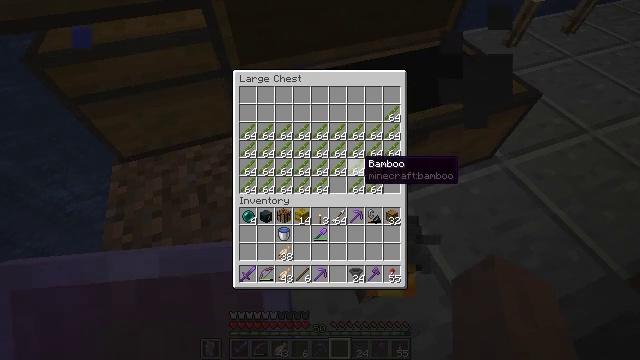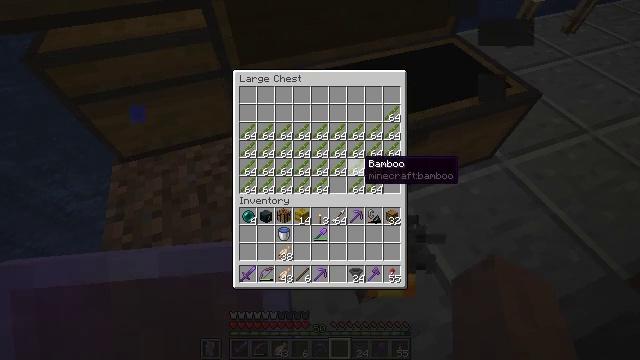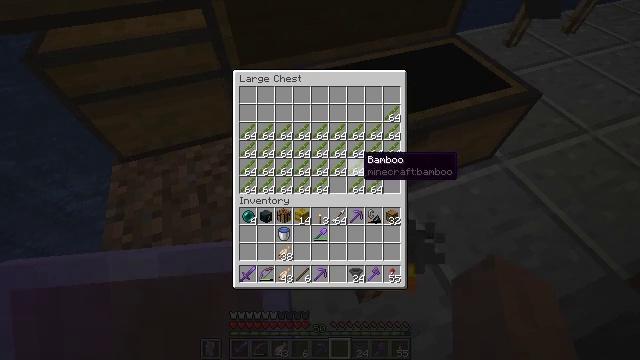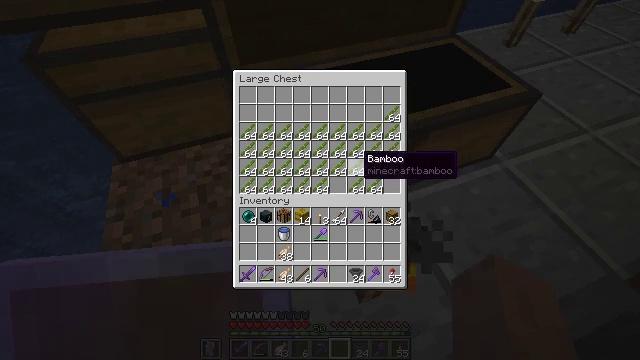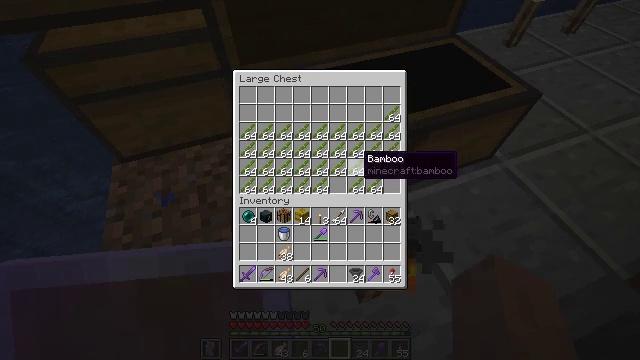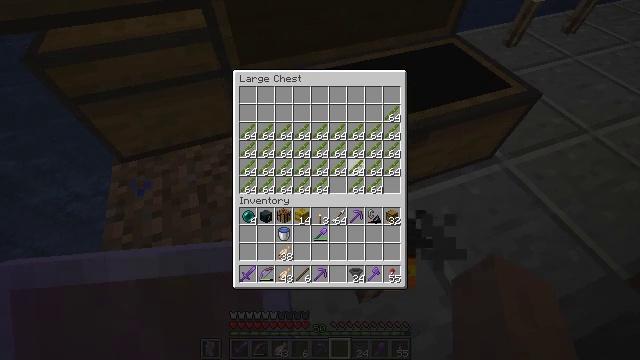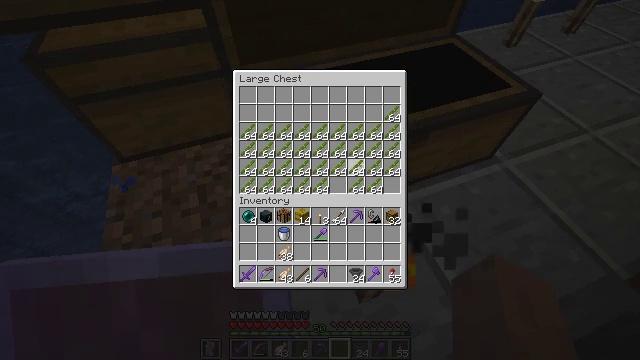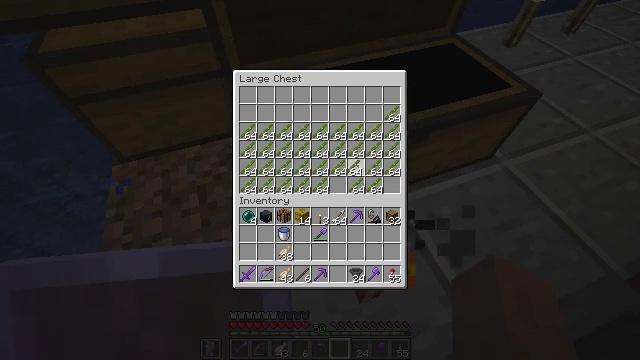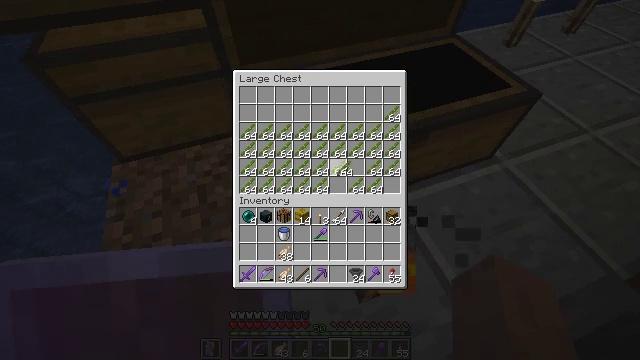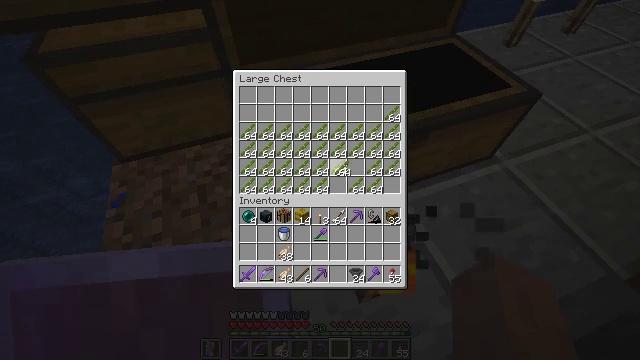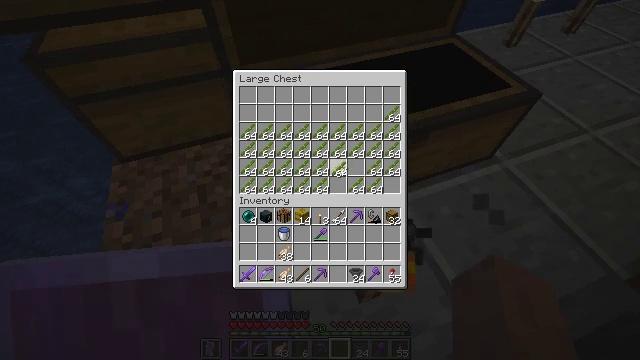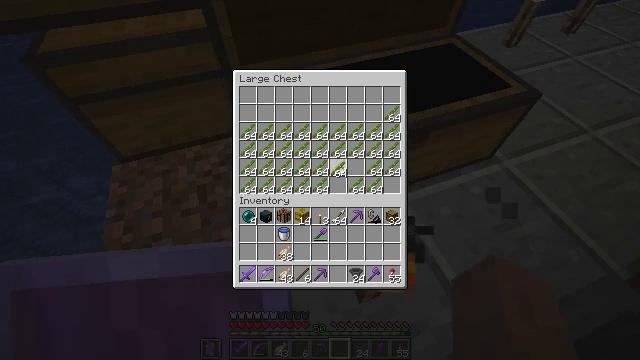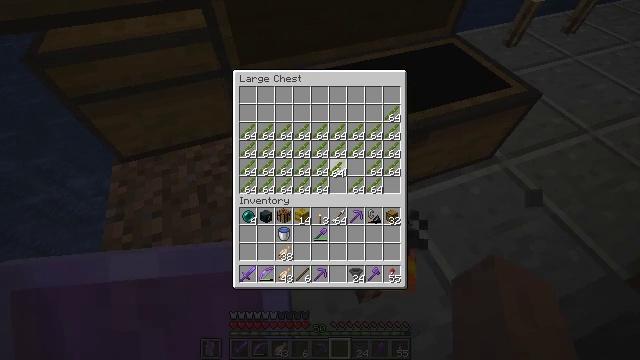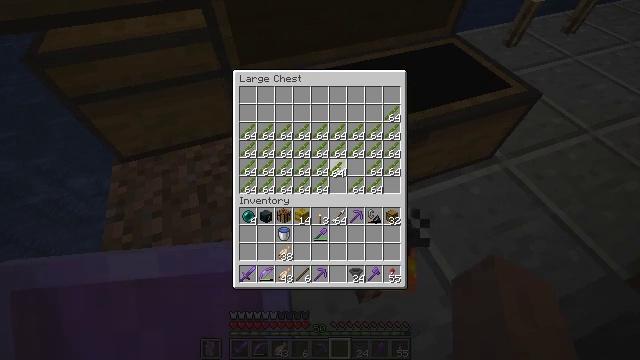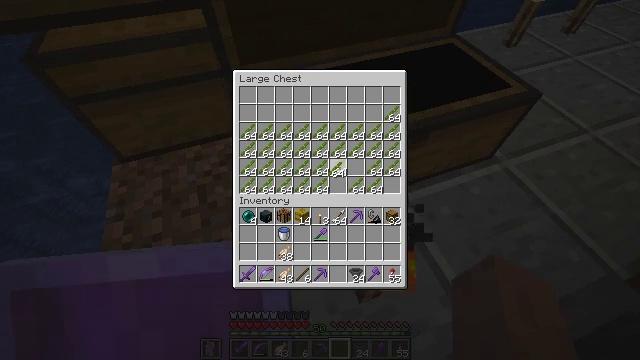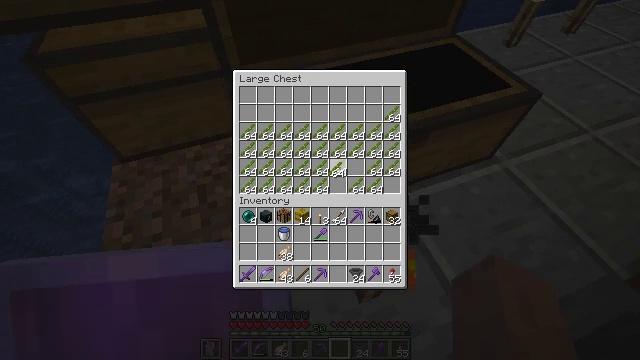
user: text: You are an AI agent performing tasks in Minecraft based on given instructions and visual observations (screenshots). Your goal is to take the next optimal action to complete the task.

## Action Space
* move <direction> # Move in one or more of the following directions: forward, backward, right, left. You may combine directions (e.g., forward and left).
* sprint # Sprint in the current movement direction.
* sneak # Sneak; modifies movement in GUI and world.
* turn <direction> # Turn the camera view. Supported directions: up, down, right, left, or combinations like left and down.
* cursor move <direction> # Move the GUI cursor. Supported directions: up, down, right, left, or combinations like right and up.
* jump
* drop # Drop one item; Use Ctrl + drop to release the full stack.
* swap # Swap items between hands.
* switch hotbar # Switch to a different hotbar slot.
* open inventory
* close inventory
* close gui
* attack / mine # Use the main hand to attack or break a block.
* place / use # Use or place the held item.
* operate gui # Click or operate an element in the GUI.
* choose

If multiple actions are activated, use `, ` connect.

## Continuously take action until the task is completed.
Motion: motion action
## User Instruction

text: Gather the chest from its place.
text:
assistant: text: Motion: no_op
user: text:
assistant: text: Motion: no_op
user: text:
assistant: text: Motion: no_op
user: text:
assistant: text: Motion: no_op
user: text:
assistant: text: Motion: attack / mine
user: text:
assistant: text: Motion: attack / mine
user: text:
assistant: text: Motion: no_op
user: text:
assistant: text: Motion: turn left
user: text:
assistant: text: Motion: sneak
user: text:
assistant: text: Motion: sneak
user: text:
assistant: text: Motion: sneak
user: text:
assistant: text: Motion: sneak
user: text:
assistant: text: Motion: sneak
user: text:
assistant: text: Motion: sneak, attack / mine
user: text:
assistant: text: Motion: sneak, attack / mine
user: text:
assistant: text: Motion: sneak
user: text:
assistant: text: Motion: sneak, attack / mine
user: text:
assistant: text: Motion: sneak, attack / mine
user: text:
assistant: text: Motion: sneak, attack / mine
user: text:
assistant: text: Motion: sneak
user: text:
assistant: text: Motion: sneak, attack / mine
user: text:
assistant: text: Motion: sneak, attack / mine
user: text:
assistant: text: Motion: sneak, attack / mine
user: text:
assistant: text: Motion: sneak
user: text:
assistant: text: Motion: sneak
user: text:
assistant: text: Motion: sneak
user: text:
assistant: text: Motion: sneak
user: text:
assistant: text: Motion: sneak
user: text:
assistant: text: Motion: sneak, attack / mine
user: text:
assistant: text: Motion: sneak, attack / mine